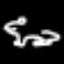
Label: frog